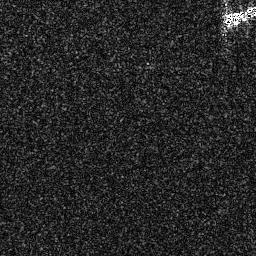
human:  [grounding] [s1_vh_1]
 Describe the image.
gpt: In the satellite image, there is  <ref>1 medium ship </ref> <box>[[85, 1, 99, 11, 0]]</box> located at top right.